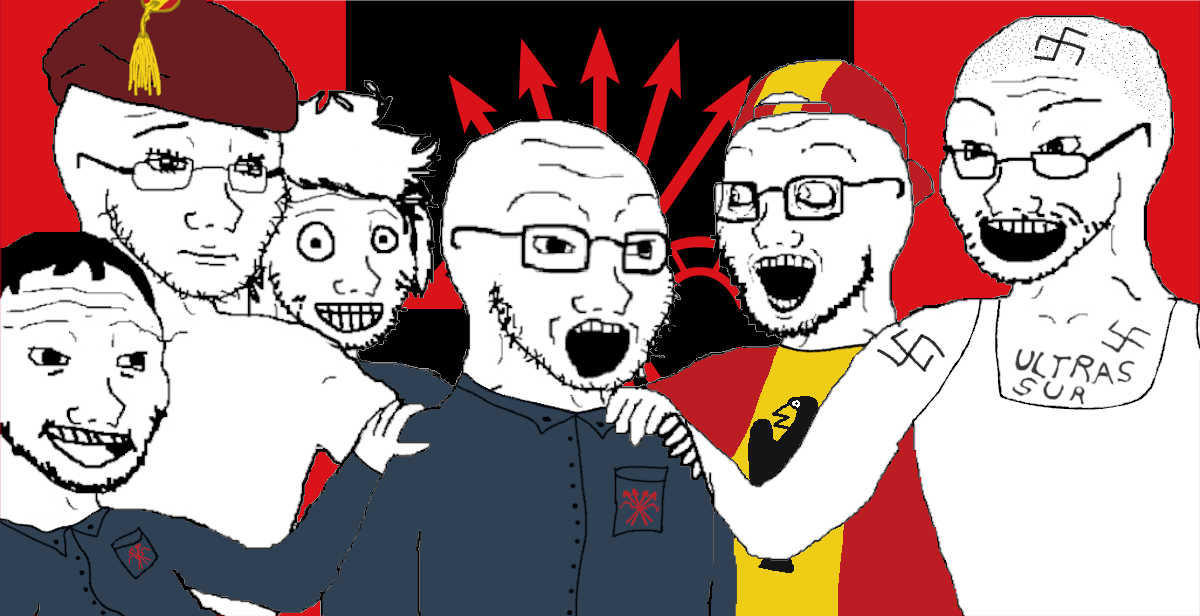
Label: 5_Wojak_with_Background